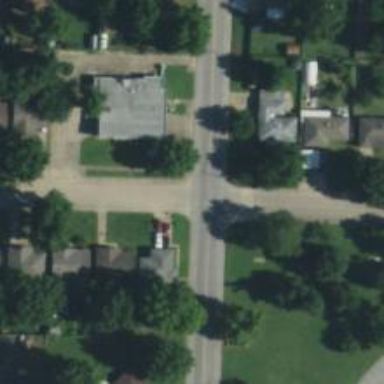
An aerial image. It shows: Road with stop sign.